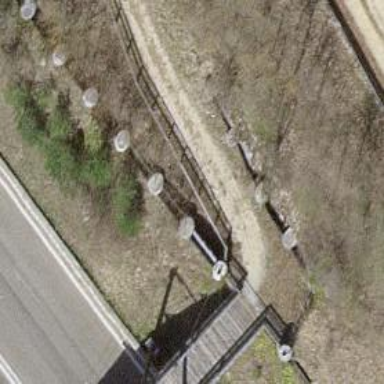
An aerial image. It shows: Bollard.